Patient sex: M
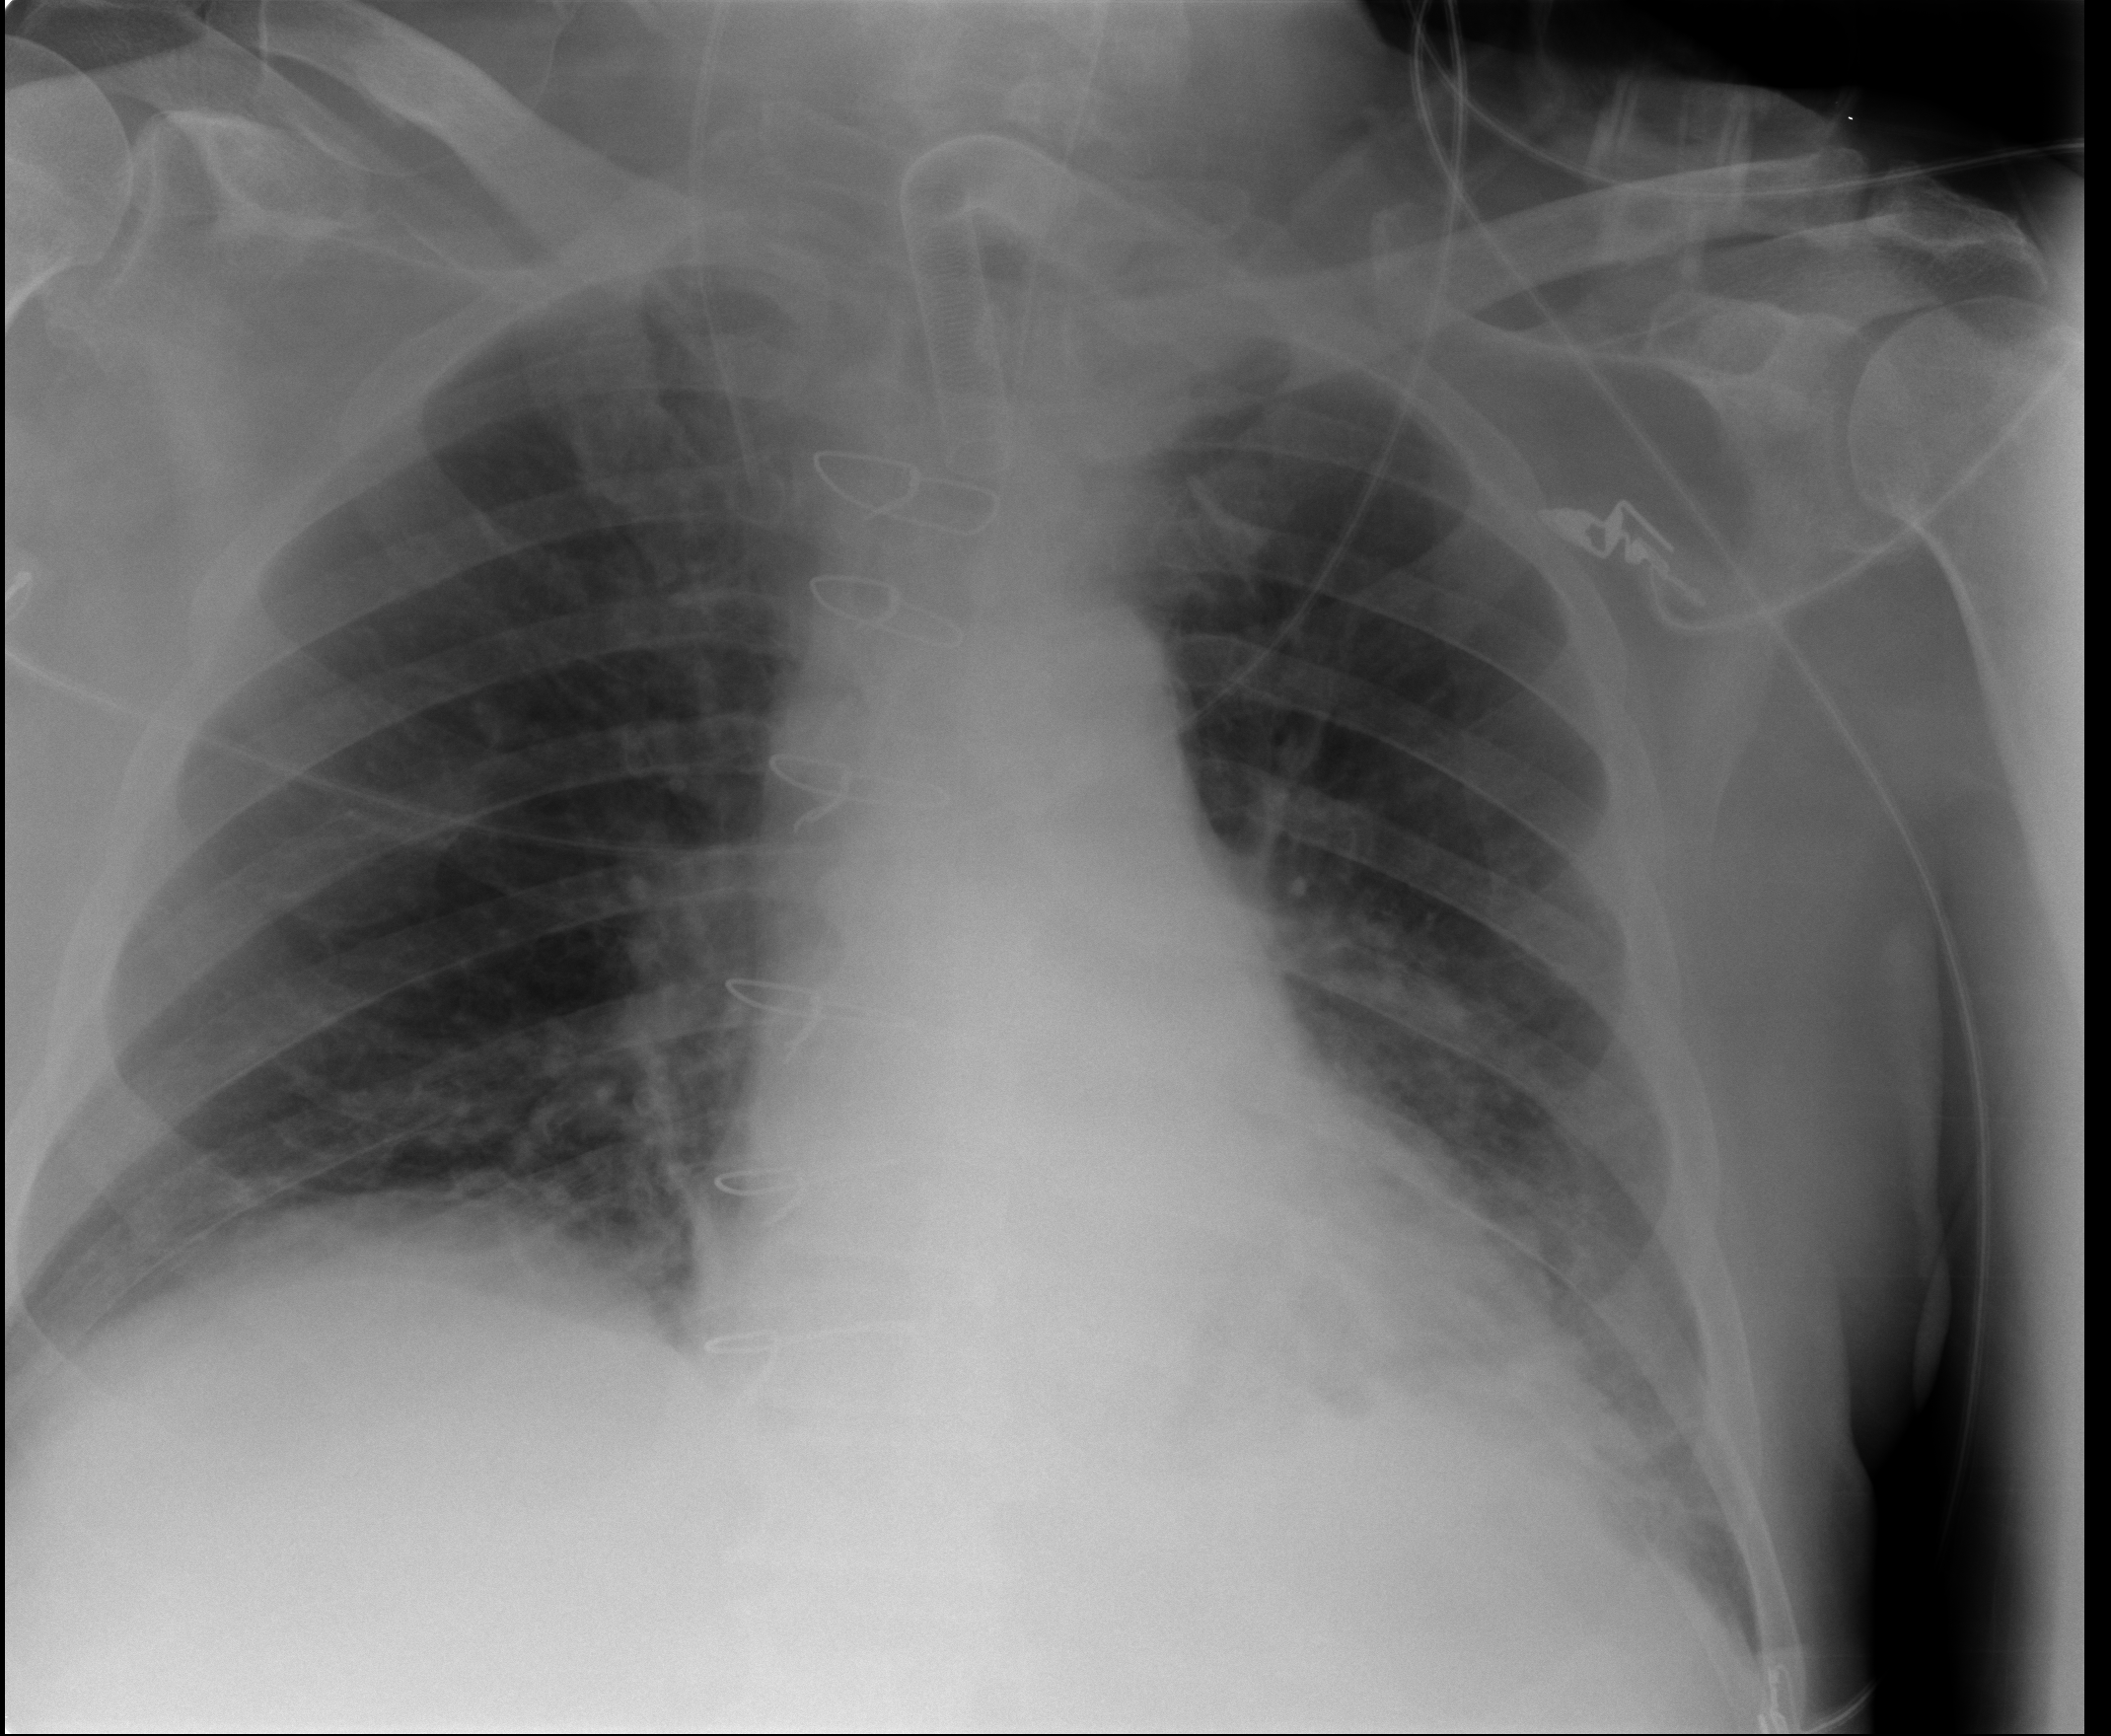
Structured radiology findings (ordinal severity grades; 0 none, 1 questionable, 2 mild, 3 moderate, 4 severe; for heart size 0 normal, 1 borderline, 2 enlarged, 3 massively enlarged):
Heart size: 2
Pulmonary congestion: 2
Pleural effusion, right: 0
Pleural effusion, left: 2
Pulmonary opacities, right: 0
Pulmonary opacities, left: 2
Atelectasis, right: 2
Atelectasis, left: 2